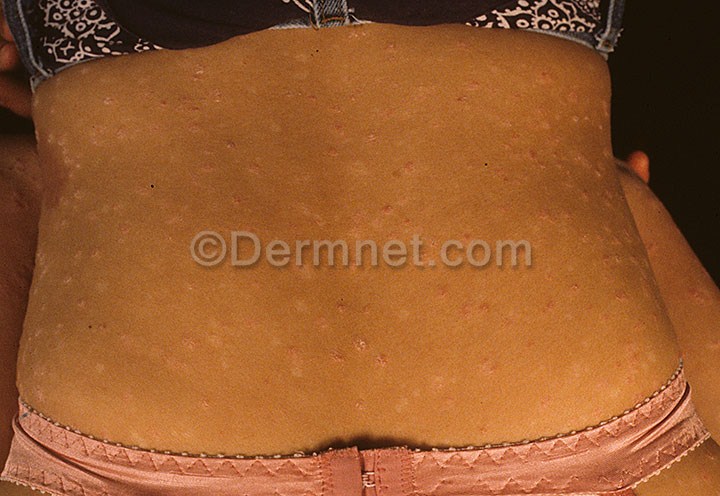
Disease: Psoriasis pictures Lichen Planus and related diseases